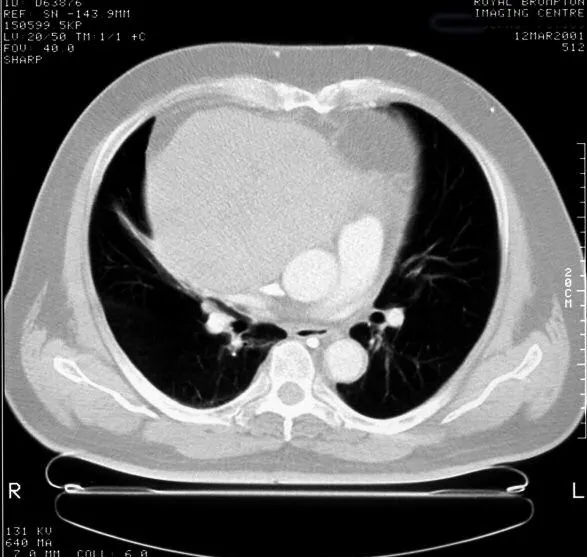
A pre-surgical CT scan of the chest showing the tumour.
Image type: radiology (ct)